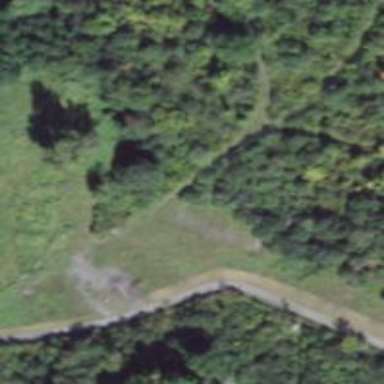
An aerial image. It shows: Path.